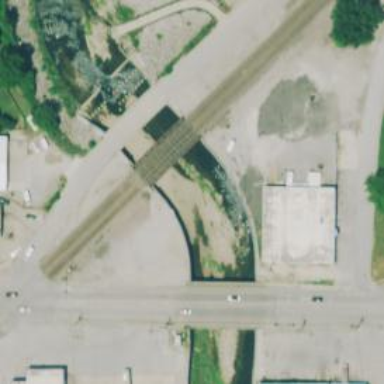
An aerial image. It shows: Bridge over railway line.